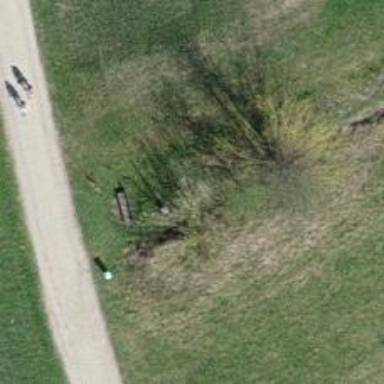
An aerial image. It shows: Bench for seating.